Question: I am trying to run this code below. It was working previously, but when I added a second datareader, it stopped. Can anyone tell me what's wrong ?
'''
Protected Sub btnSearchUser_Click(sender As Object, e As EventArgs) Handles btnSearchUser.Click
Dim conn As New SqlConnection("Data Source=BRIAN-PC\SQLEXPRESS;Initial Catalog=master_db;Integrated Security=True")
Dim searchComm As String = "SELECT * FROM users WHERE username LIKE @username"
Dim user_id_select As New Integer
Dim searchSQL As New SqlCommand
conn.Open()
searchSQL = New SqlCommand(searchComm, conn)
searchSQL.Parameters.AddWithValue("@username", txtUserSearch.Text)
Dim datareader As SqlDataReader = searchSQL.ExecuteReader()
While datareader.Read
lstUsers.Items.Add(datareader.Item("username"))
End While
datareader.Close()
conn.Close()
Dim conn2 As New SqlConnection("Data Source=BRIAN-PC\SQLEXPRESS;Initial Catalog=master_db;Integrated Security=True")
Dim selectComm As String = "SELECT user_id FROM users WHERE username=@username_selected"
Dim selectSQL As New SqlCommand
conn2.Open()
selectSQL = New SqlCommand(selectComm, conn2)
selectSQL.Parameters.AddWithValue("@username_selected", lstUsers.SelectedItem.Text.Trim)
Dim datareader2 As SqlDataReader = selectSQL.ExecuteReader()
While datareader2.Read
If datareader2.HasRows Then
user_id_select = datareader2("user_id")
lblUserSelected.Text = "Selected: " + lstUsers.SelectedItem.Text
ElseIf datareader2.HasRows = False Then
lblInvalidUsername.Visible = True
datareader2.Close()
End If
End While
conn2.Close()
End Sub
'''

Hi,
I'm gettin a NullReference exception on 'lblUserSelected.Text = "Selected: " + lstUsers.SelectedItem.Text' whenever I enter a username in 'txtUserSearch' and click search, it was working previously.. I don't know what happened..
Can anyone tell me whats wrong?
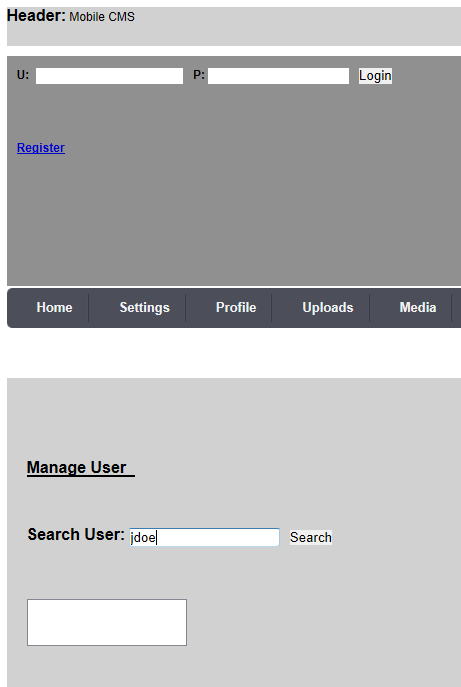
Answer: I assume you're getting the 'NullReferenceException' on this line:
'''
selectSQL.Parameters.AddWithValue("@username_selected", lstUsers.SelectedItem.Text.Trim)
'''
since you haven't specified the 'SelectedItem' of the recently filled 'ListBox'. To select the first item you could use this code:
'''
While datareader.Read
lstUsers.Items.Add(datareader.Item("username"))
End While
If lstUsers.Items.Count <> 0 Then lstUsers.SelectedIndex = 0
'''
You are also not handling the case that there are no usernames in the database, then the 'ListBox' is empty and has no selected-item.